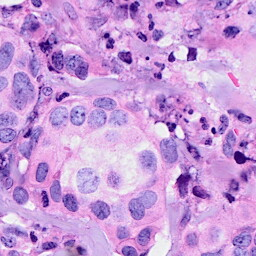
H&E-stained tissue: Breast